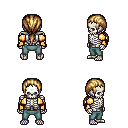
a pixel art fantasy rpg character, male body template, skeleton, gold arm armor, teal pants, blonde ponytail hairstyle, four views (front, back, left, right), 2x2 character sprite sheet, small pixel art, hard edges, no anti-aliasing